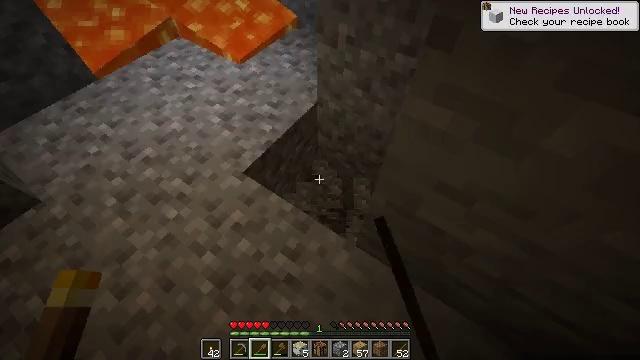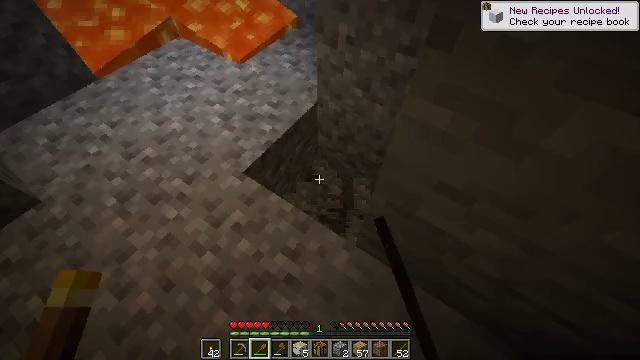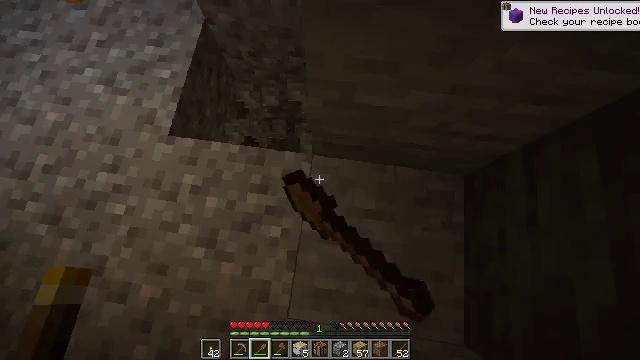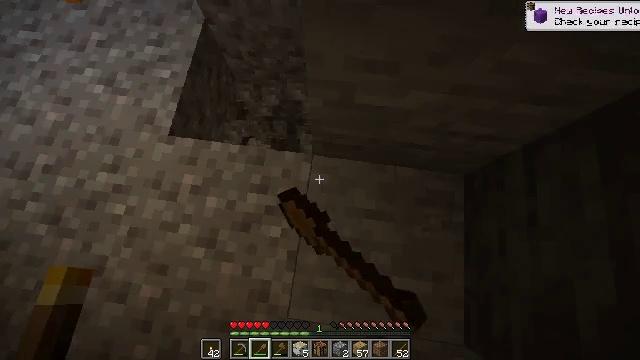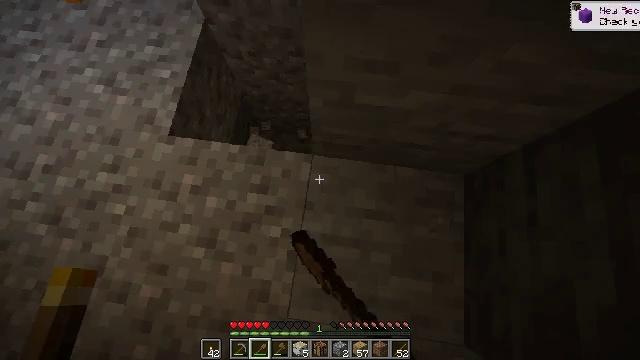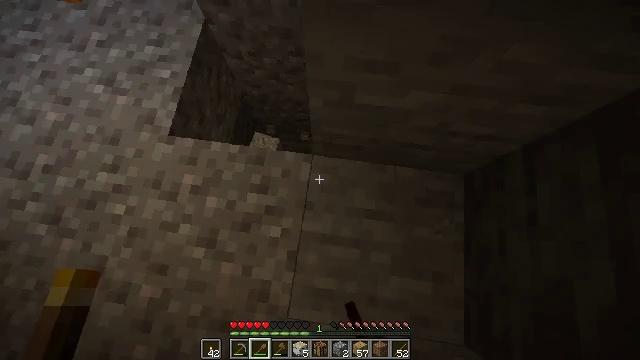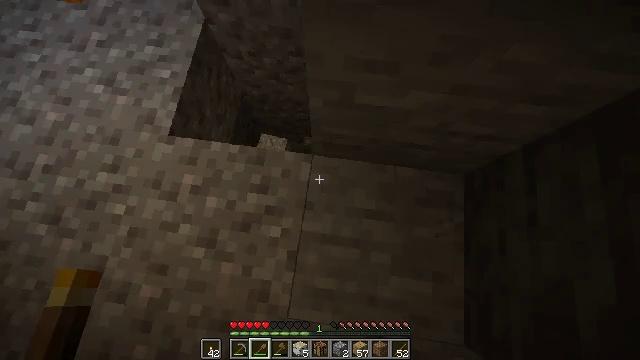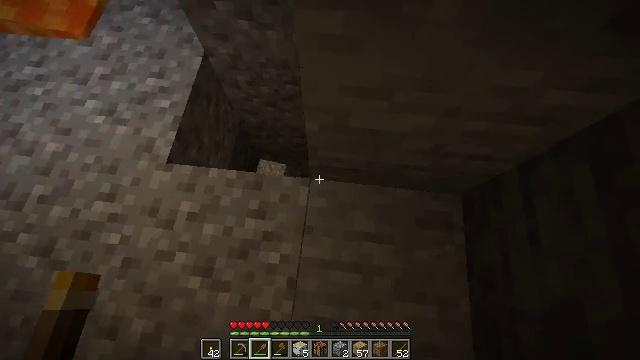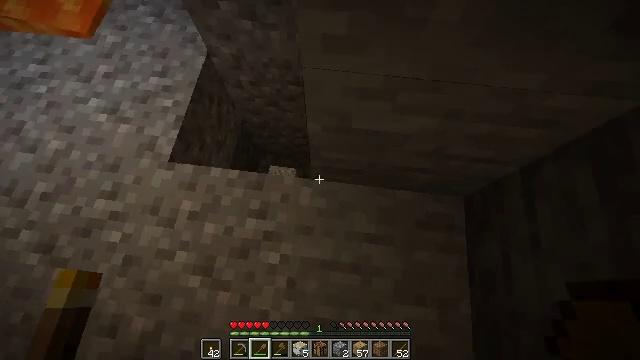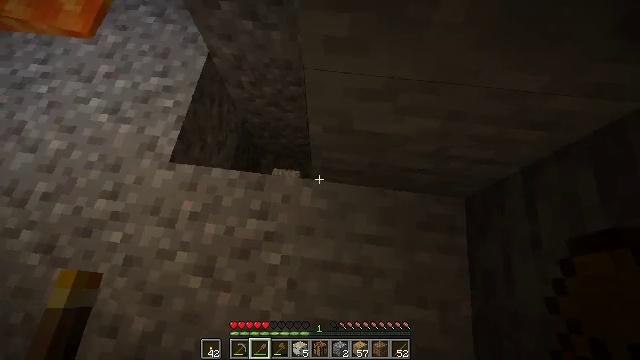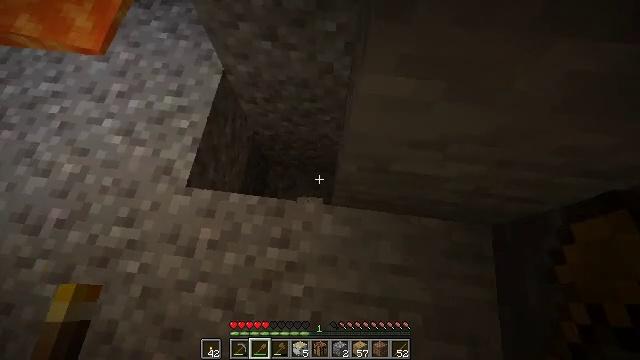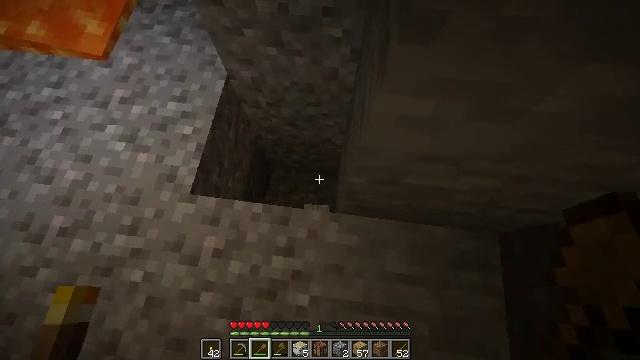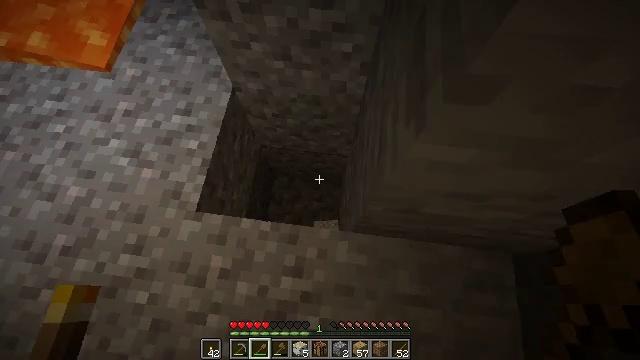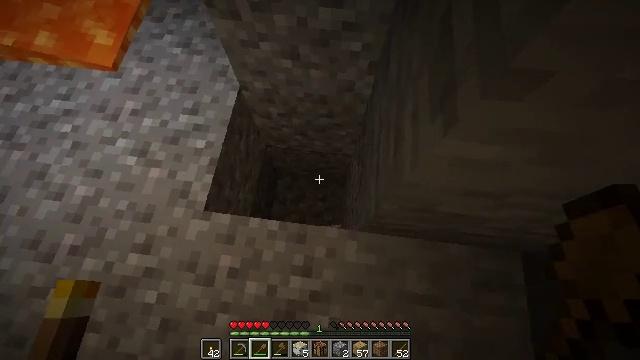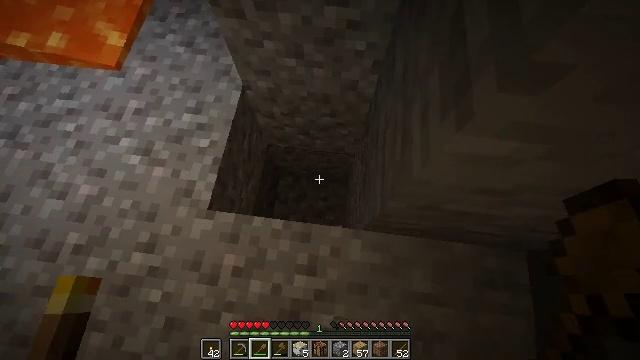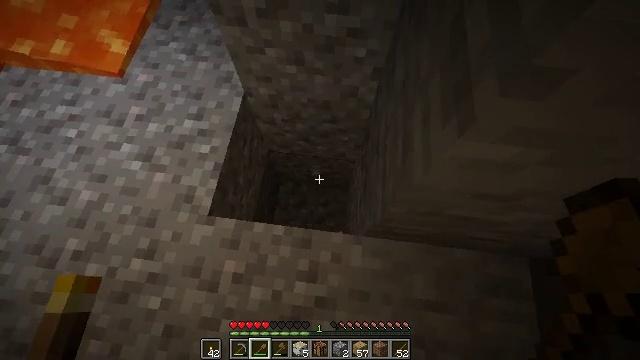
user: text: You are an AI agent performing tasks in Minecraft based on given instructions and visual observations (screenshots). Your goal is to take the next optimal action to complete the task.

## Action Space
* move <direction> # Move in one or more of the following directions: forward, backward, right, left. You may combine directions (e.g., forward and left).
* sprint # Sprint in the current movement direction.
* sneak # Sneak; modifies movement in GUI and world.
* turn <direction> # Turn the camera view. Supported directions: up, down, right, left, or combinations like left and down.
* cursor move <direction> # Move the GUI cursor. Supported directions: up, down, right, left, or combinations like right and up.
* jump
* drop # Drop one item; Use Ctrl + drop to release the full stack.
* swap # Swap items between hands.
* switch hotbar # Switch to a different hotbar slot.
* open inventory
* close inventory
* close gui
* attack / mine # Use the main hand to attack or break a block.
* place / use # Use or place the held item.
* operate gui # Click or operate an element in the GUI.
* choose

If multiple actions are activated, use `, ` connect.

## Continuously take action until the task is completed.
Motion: motion action
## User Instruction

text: Gather gravel by digging.
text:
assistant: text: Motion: attack / mine
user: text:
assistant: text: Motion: turn right and down, attack / mine
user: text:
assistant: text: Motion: no_op
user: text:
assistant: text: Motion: no_op
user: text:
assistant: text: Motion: no_op
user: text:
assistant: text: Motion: no_op
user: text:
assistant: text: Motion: turn right and up
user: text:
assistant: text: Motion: no_op
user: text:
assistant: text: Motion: move forward and move left
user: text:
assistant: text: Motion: move forward and move left
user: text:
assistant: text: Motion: move forward
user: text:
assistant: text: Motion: no_op
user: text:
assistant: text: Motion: no_op
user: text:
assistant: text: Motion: no_op
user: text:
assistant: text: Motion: turn up, attack / mine
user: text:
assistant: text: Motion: attack / mine
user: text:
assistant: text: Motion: attack / mine
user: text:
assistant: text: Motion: attack / mine
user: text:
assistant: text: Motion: attack / mine
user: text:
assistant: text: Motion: turn up, attack / mine
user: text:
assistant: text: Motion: attack / mine
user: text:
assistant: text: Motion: attack / mine
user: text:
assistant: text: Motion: attack / mine
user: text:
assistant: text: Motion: attack / mine
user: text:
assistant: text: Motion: attack / mine
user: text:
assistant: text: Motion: attack / mine
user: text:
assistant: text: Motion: attack / mine
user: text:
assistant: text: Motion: attack / mine
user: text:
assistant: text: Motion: attack / mine
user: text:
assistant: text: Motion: attack / mine